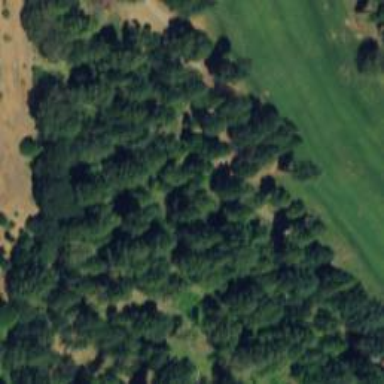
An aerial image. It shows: Path for golf carts.